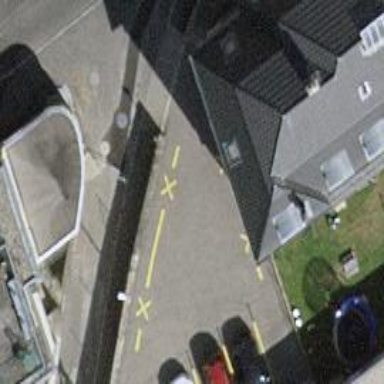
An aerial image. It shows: Fixed cycle barrier. It is single barrier installation.